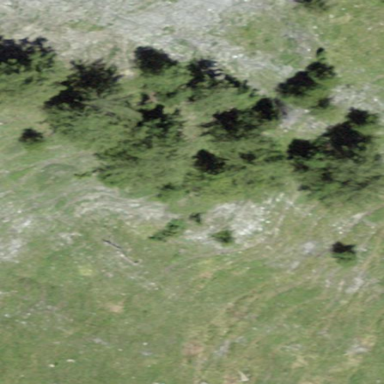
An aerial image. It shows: Forest area.